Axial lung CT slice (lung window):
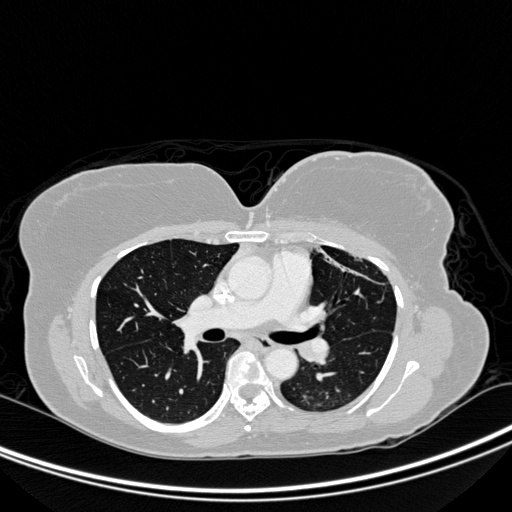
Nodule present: no